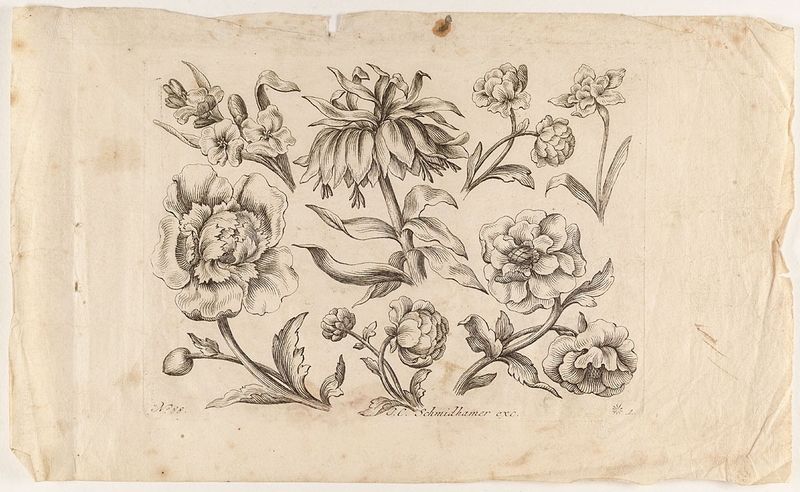
Titel: Streublumen
Künstler: Johann Christoph Schmidhammer
Standort: Hamburg
Institution: Museum für Kunst und Gewerbe Hamburg
Schlagwörter: blätter, blumen, skizze, zeichnung, blüten, papier, grafik, graphik, fotografie, photographie, unterschrift, druckgraphik, druckgrafik, stich, bleistift, pergament, kupferstich, botanik, wasserzeichen, reproduktionen, druckerzeugnisse, blüte, ornamentstich